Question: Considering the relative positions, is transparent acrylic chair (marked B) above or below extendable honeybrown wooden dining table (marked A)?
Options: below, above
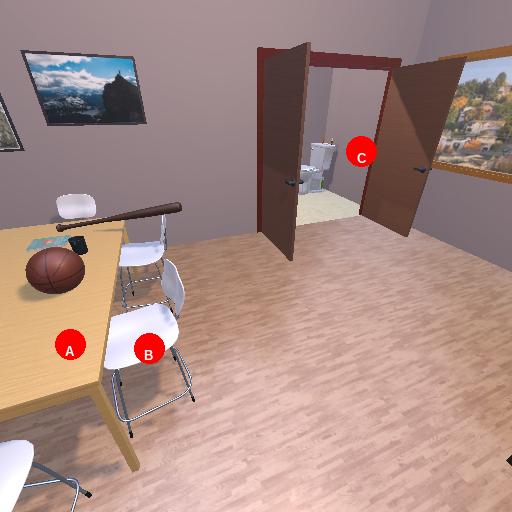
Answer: below